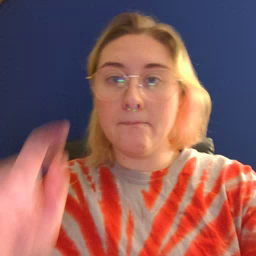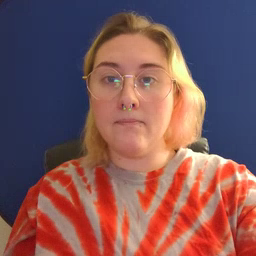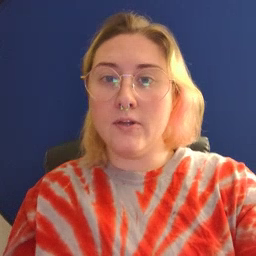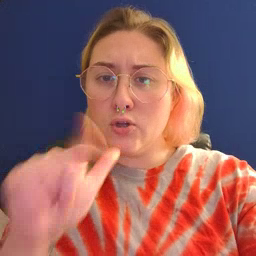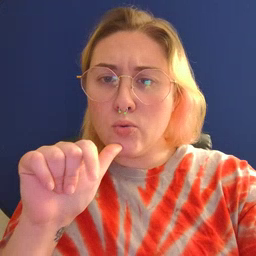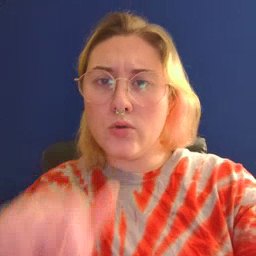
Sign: who